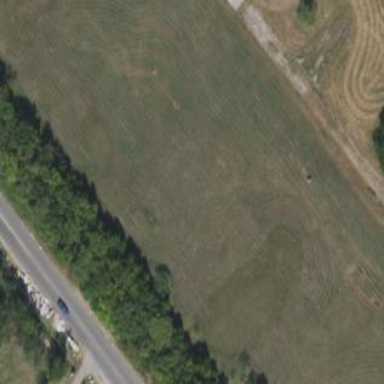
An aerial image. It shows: Grassy plot in green zone.